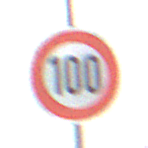
Verkehrszeichen: Geschwindigkeit100
Umgebung: Outdoor, Nature
Tageszeit: MorningAfternoon
Wetter: Overcast
Licht: Natural
Jahreszeit: Winter
Kontrast: LowContrast